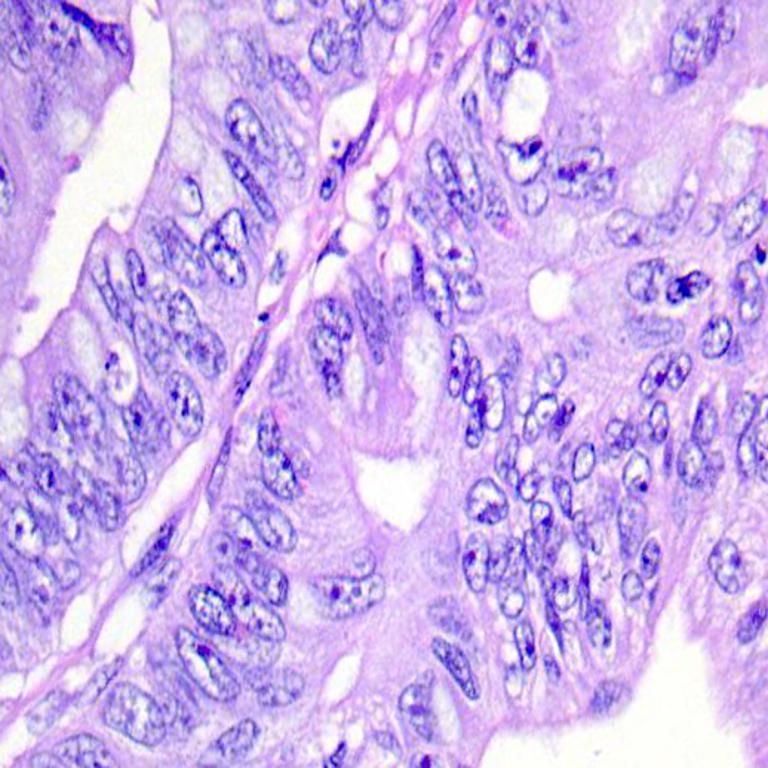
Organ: colon
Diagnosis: adenocarcinomas